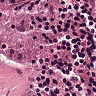
Metastatic tissue present: no